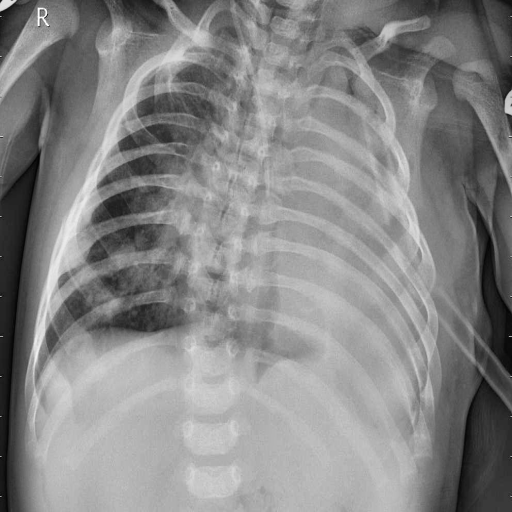
Finding: PNEUMONIA